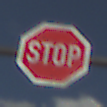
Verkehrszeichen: Stop
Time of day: MorningAfternoon
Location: Outdoor (Nature)
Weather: PartlyCloudy
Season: NotSpecified
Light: Natural